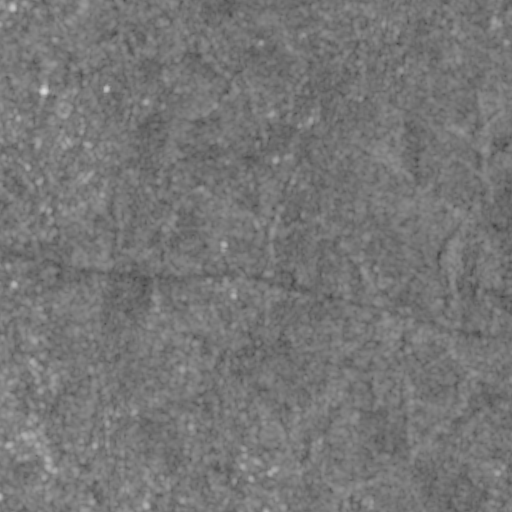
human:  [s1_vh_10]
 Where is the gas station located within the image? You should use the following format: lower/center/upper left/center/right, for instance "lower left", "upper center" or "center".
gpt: The gas station is located in the center left of the image.
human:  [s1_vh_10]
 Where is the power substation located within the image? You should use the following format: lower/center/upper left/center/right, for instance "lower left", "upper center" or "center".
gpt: The power substation is located in the lower left of the image.
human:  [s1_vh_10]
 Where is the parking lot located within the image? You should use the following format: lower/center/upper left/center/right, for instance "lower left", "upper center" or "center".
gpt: There is no parking lot in the image.

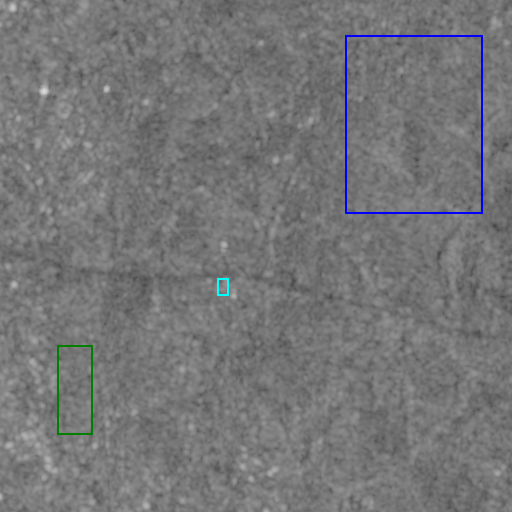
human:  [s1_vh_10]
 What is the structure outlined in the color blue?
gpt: The structure outlined in blue is a crop field.
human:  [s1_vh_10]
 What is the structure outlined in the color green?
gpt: The structure outlined in green is a park.
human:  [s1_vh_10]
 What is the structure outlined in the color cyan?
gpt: The structure outlined in cyan is a parking lot.
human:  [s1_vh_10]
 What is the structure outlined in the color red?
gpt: There is no red outline.